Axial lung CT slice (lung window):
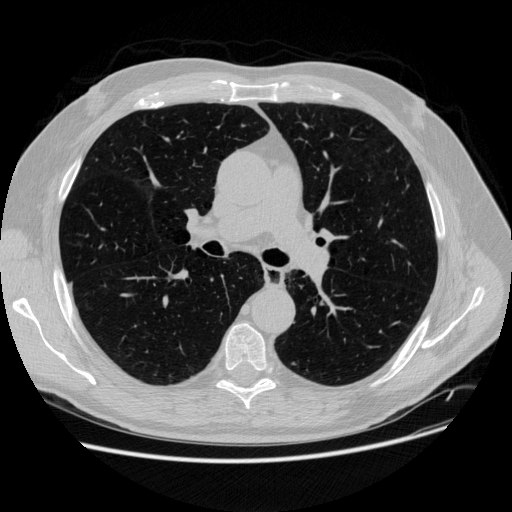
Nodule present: no